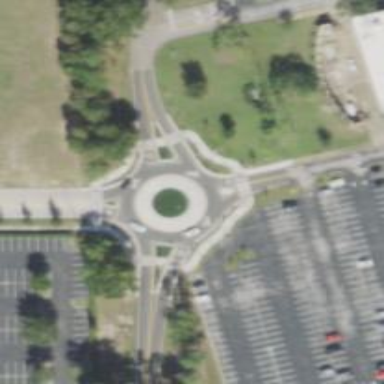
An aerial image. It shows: Tertiary road leading to roundabout.